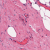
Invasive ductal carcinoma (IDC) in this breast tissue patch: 0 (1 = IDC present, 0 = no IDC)